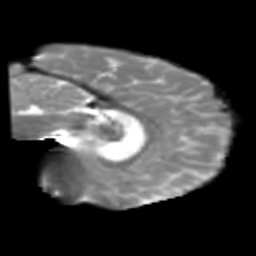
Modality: T2w
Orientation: sagittal
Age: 35
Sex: female
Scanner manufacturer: siemens
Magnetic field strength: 3 T
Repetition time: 1.8 s
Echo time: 0.07 s